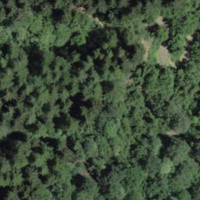
EUNIS habitat code: 43
Species observed at this site:
Coenonympha pamphilus